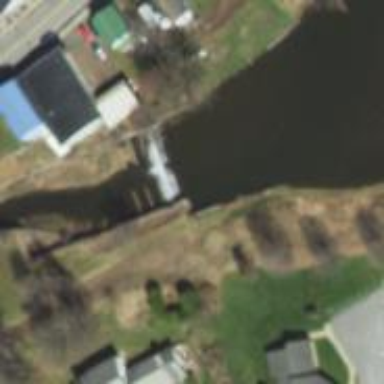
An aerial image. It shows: Dam across waterway.